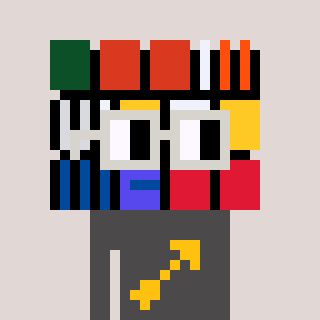
a pixel art character with square light gray glasses, a abstract-shaped head and a grayscale-colored body on a warm background